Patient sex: F
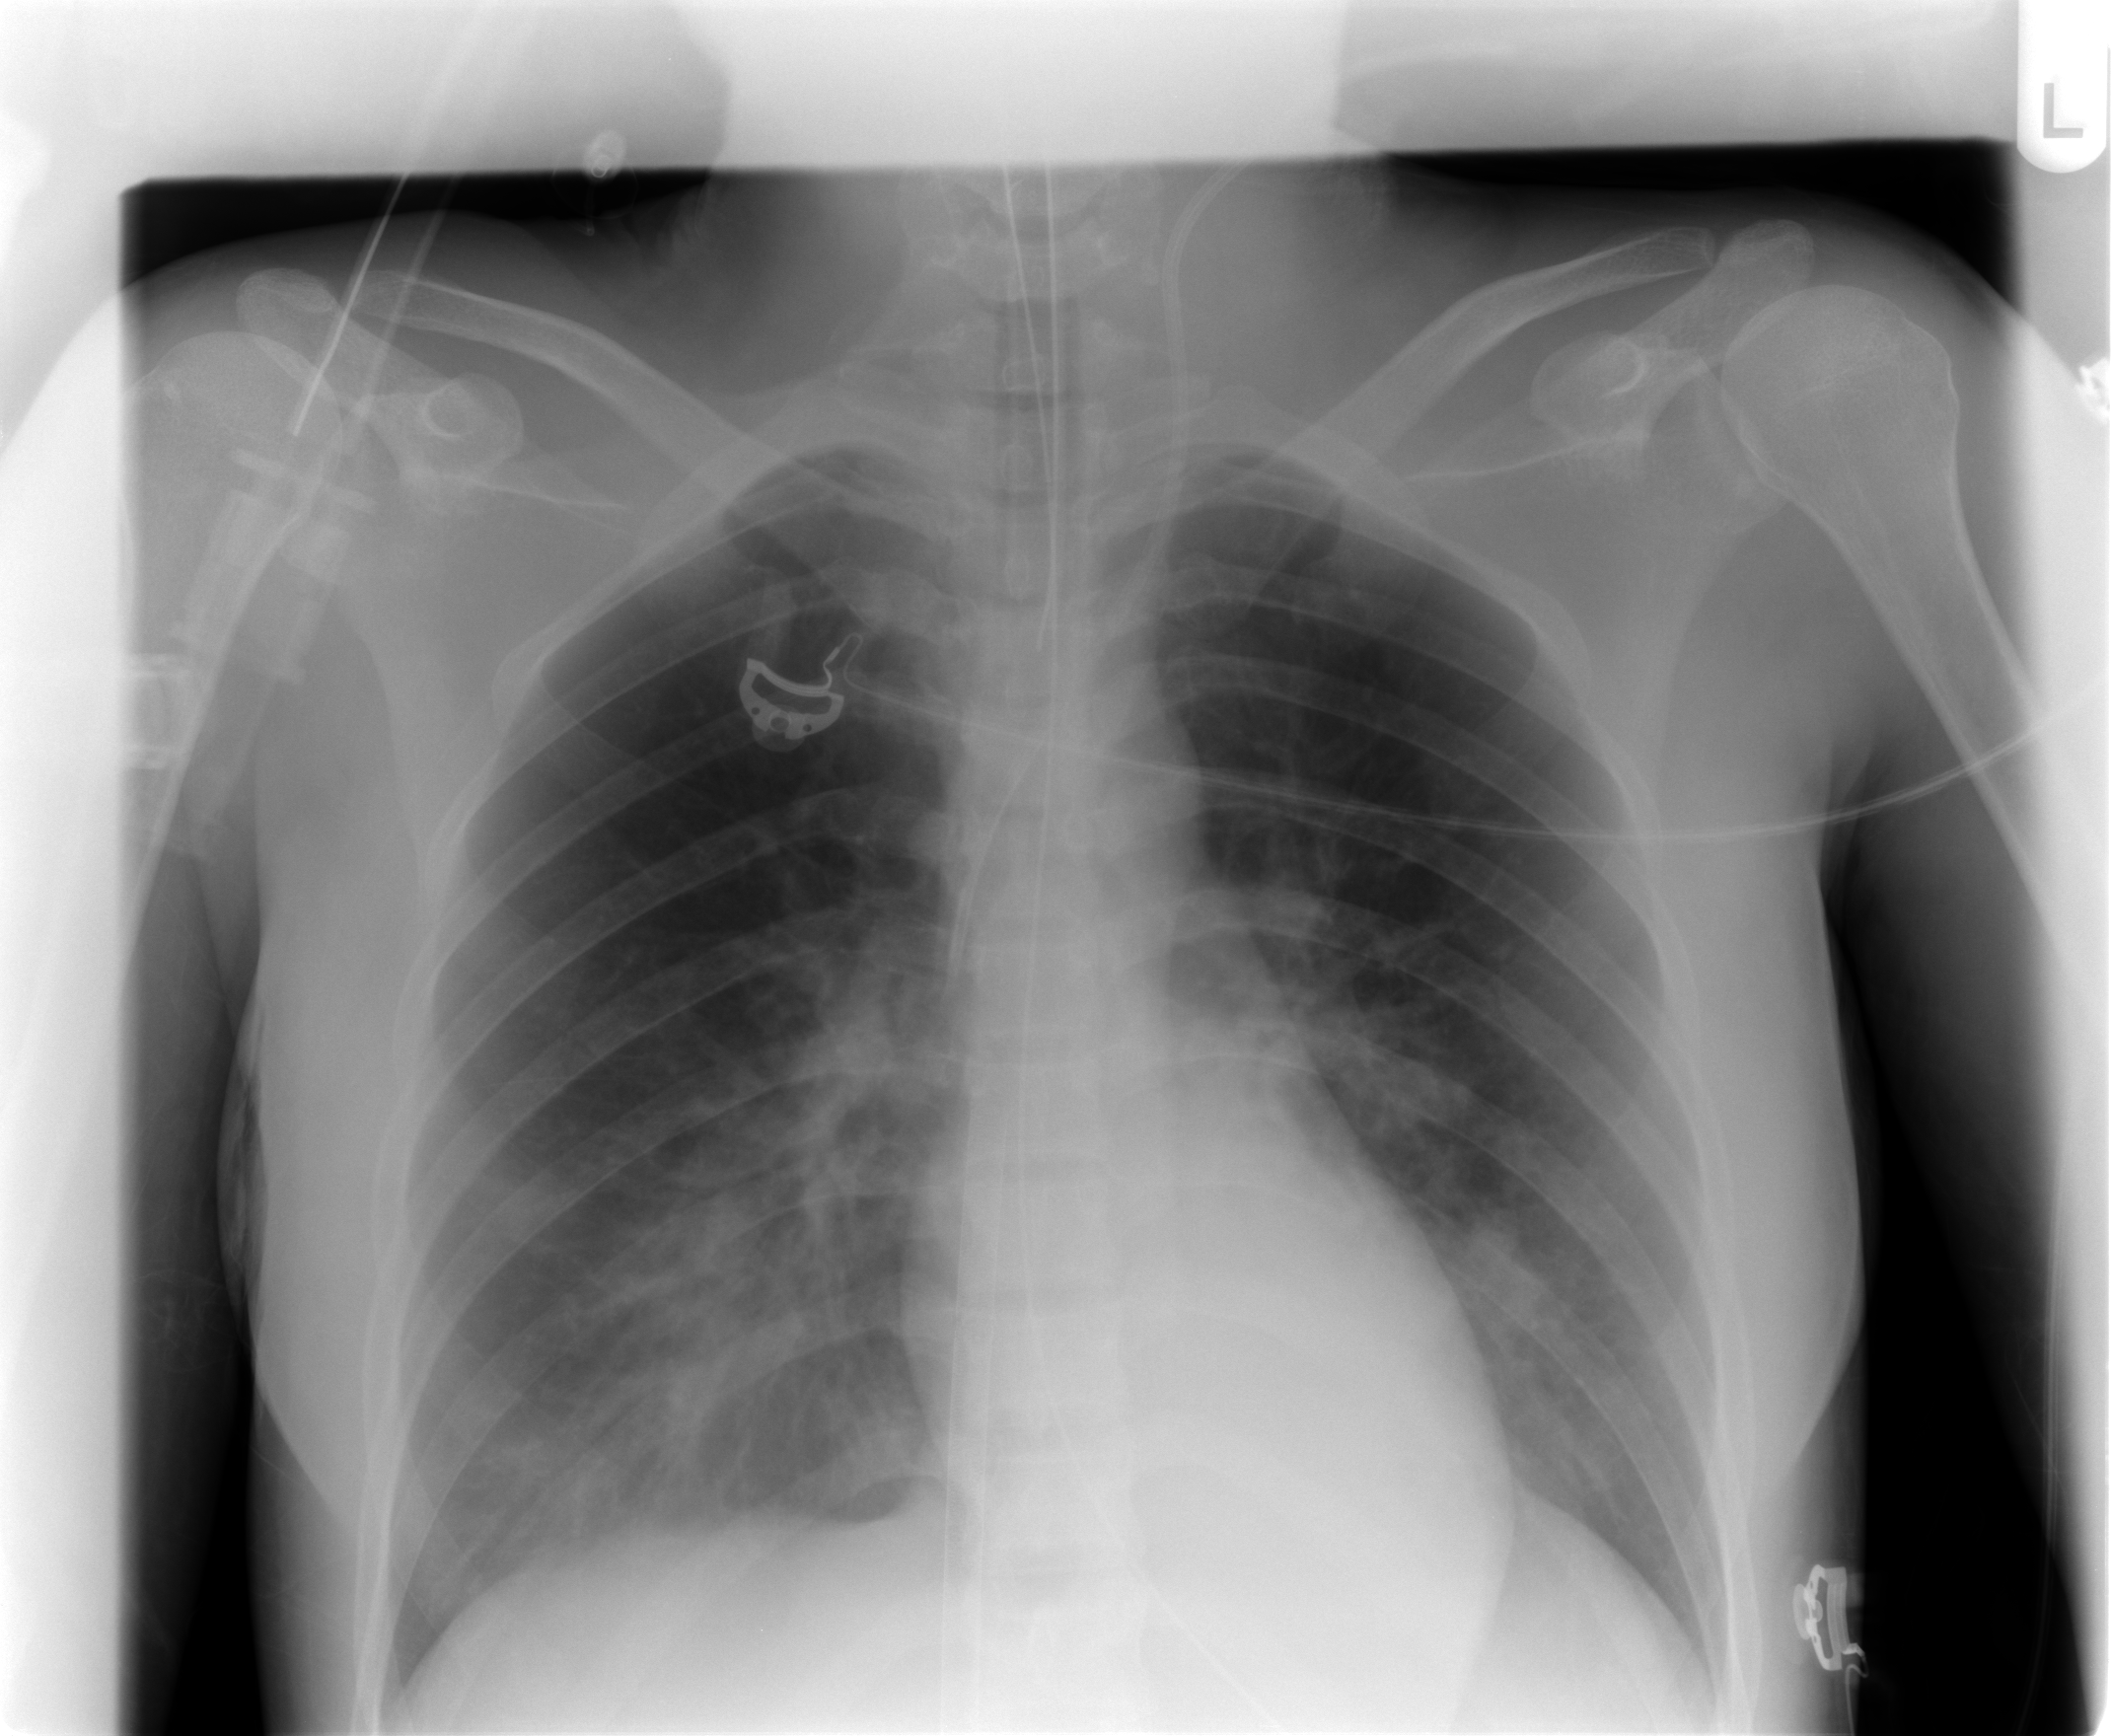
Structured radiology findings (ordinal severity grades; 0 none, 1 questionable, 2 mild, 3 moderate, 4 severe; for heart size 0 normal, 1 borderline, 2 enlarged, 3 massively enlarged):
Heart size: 0
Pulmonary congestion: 2
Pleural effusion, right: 1
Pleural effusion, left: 0
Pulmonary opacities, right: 2
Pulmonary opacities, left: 2
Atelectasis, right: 2
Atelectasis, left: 2